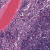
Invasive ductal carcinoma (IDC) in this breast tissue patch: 0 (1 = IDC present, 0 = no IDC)